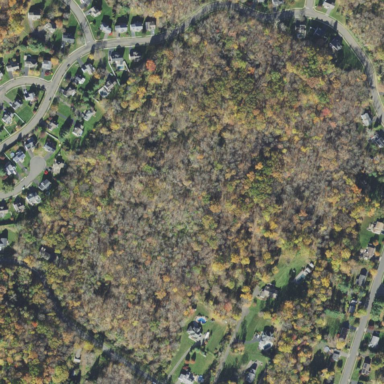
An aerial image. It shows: Existing preserved open space in the woodland.